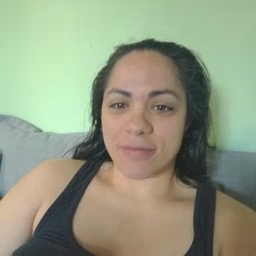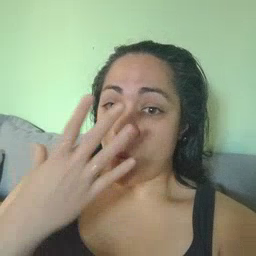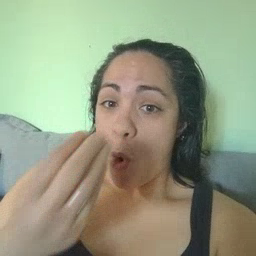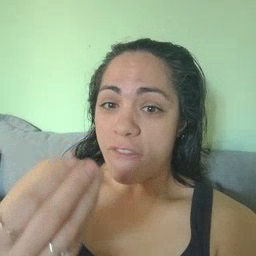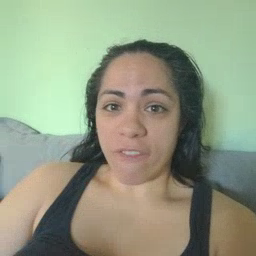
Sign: wolf